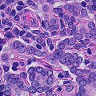
Metastatic tissue present: yes